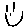
Label: smiley face